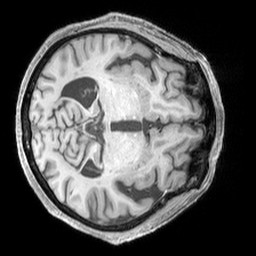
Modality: T1w
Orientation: axial
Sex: female
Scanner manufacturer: siemens
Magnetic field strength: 3 T
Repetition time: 2.3 s
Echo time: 0.00226 s